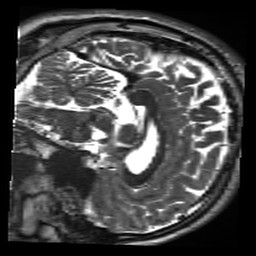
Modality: inplaneT2
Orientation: sagittal
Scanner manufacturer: siemens
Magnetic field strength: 3 T
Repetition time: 11 s
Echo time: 0.059 s